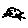
Label: cat